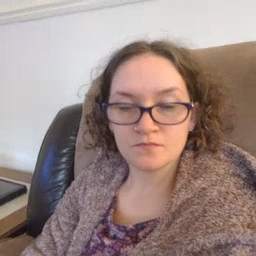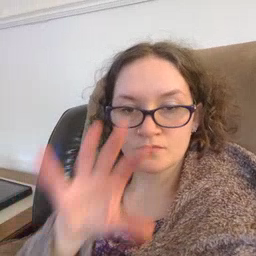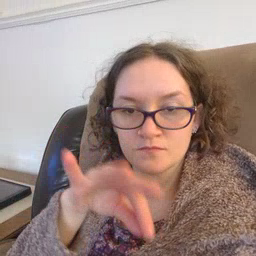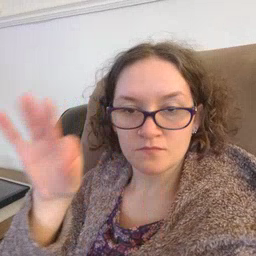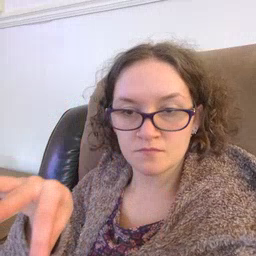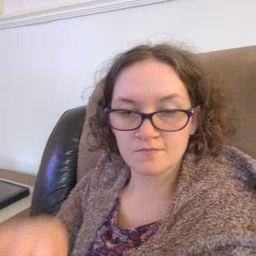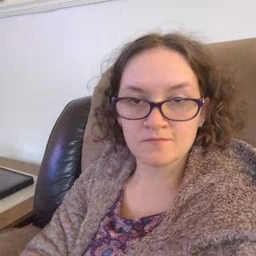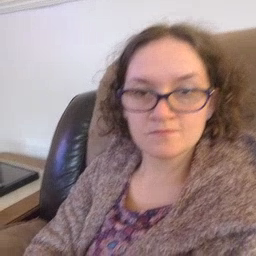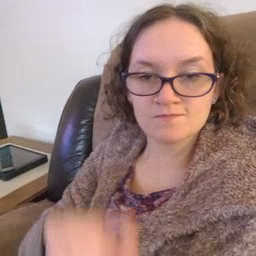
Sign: frenchfries